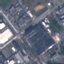
Label: Industrial